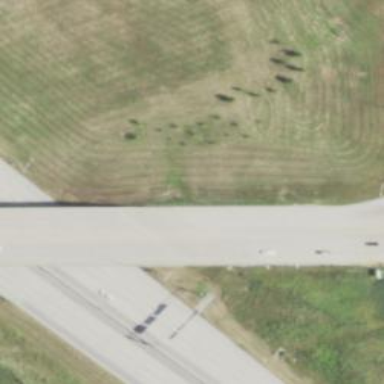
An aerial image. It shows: Primary highway with asphalt surface and embankment.